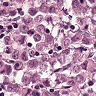
Metastatic tissue present: yes